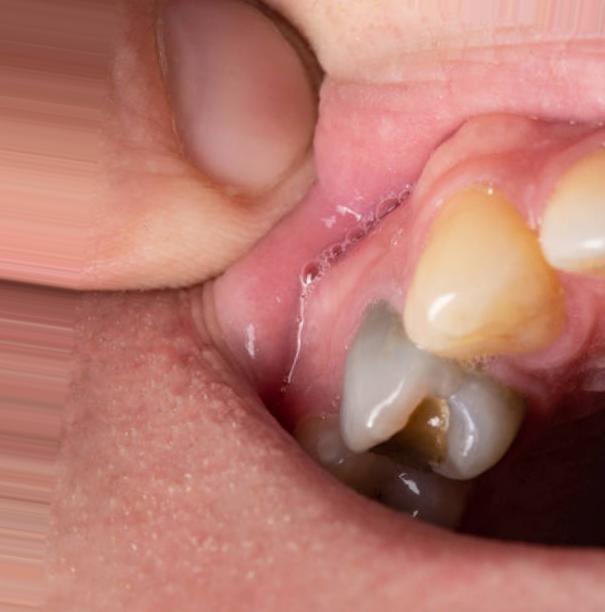
Condition: Caries